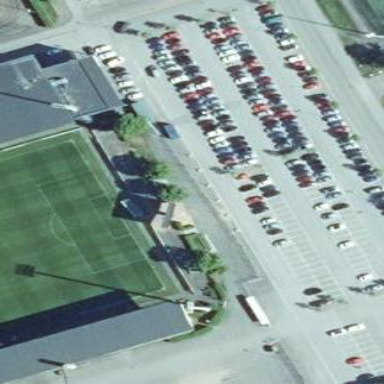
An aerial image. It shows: Grandstand building.